Question: >
<URL>
I am developing the application on VS 2010. During debugging, When i upload an image file i get IO Error. Here is the image

Following is my script
'''
<script type="text/javascript">
$(document).ready(function () {
$('#file_upload').uploadify({
'uploader': '/uploadify/uploadify.swf',
'script': 'Home/Upload',
'cancelImg': '/uploadify/cancel.png',
'folder': 'Content/Images',
'fileDesc': 'Image Files',
'fileExt': '*.jpg;*.jpeg;*.gif;*.png',
'auto': true
});
});
</script>
'''
Following is my controller code
'''
public string Upload(HttpPostedFileBase fileData)
{
var fileName = this.Server.MapPath("~/Content/Images/" + System.IO.Path.GetFileName(fileData.FileName));
fileData.SaveAs(fileName);
return "ok";
}
'''
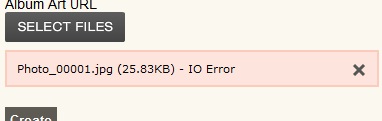
Answer: It's hard to say what the problem might be with your code. You will have to debug it.
Here's a full working example:
'''
public class HomeController : Controller
{
public ActionResult Index()
{
return View();
}
[HttpPost]
public ActionResult Upload(HttpPostedFileBase fileData)
{
if (fileData != null && fileData.ContentLength > 0)
{
var fileName = Server.MapPath("~/Content/Images/" + Path.GetFileName(fileData.FileName));
fileData.SaveAs(fileName);
return Json(true);
}
return Json(false);
}
}
'''
View ('~/Views/Home/Index.cshtml'):
'''
@{
Layout = null;
}
<!DOCTYPE html>
<html>
<head>
<meta charset="utf-8" />
<link href="@Url.Content("~/uploadify/uploadify.css")" rel="stylesheet" type="text/css" />
</head>
<body>
<div id="file_upload"></div>
<script src="@Url.Content("~/Scripts/jquery-1.5.1.min.js")" type="text/javascript"></script>
<script src="@Url.Content("~/uploadify/swfobject.js")" type="text/javascript"></script>
<script src="@Url.Content("~/uploadify/jquery.uploadify.v2.1.4.js")" type="text/javascript"></script>
<script type="text/javascript">
$('#file_upload').uploadify({
'uploader': '@Url.Content("~/uploadify/uploadify.swf")',
'script': '@Url.Action("Upload", "Home")',
'cancelImg': '@Url.Content("~/uploadify/cancel.png")',
'folder': '@Url.Content("~/content/images")',
'fileDesc': 'Image Files',
'fileExt': '*.jpg;*.jpeg;*.gif;*.png',
'auto': true
});
</script>
</body>
</html>
'''
Make sure that the '~/Content/Images' folder to which you are uploading exists on your server or the controller action will throw an exception. You will also notice how in my example all urls are referenced through url helpers instead of hardcoding them. This way the application is guaranteed to work no matter whether it is hosted inside a virtual directory in IIS or locally.
I have used the uploadify version 2.1.4 that I downloaded and put the contents in the '~/uploadify' folder on the server.
Another thing that you should be aware of is the limit of files that can be posted to ASP.NET which could be configured in web.config using the <URL>. So if you nitend to upload large files make sure you have adjusted the 'maxRequestLength' and 'executionTimeout' settings to the desired maximum values you want to allow:
'''
<system.web>
<httpRuntime maxRequestLength="102400" executionTimeout="3600" />
</system.web>
'''